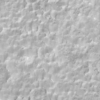
Label: not_dusty